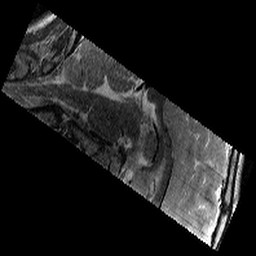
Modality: T2w
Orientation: sagittal
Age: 13
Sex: male
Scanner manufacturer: siemens
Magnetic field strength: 3 T
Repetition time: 9.23 s
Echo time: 0.067 s